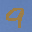
Label: 9